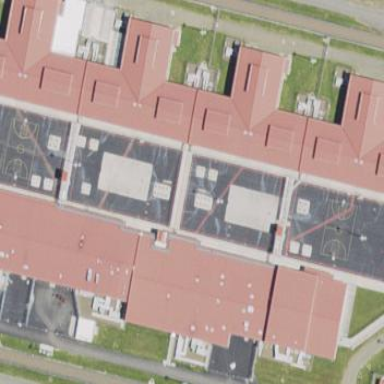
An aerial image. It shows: Prison surrounded by fence.